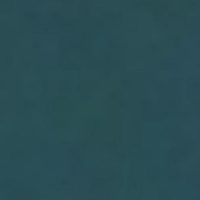
EUNIS habitat code: 14
Species observed at this site:
Tachybaptus ruficollis
Chroicocephalus ridibundus
Phalacrocorax carbo
Podiceps cristatus
Gallinula chloropus
Cygnus olor
Fulica atra
Anas platyrhynchos
Aythya ferina
Mergus merganser
Pica pica
Aythya fuligula